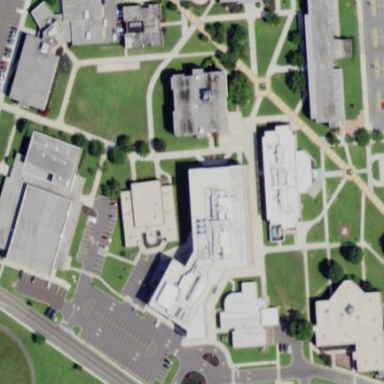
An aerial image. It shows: College building that serves as school.